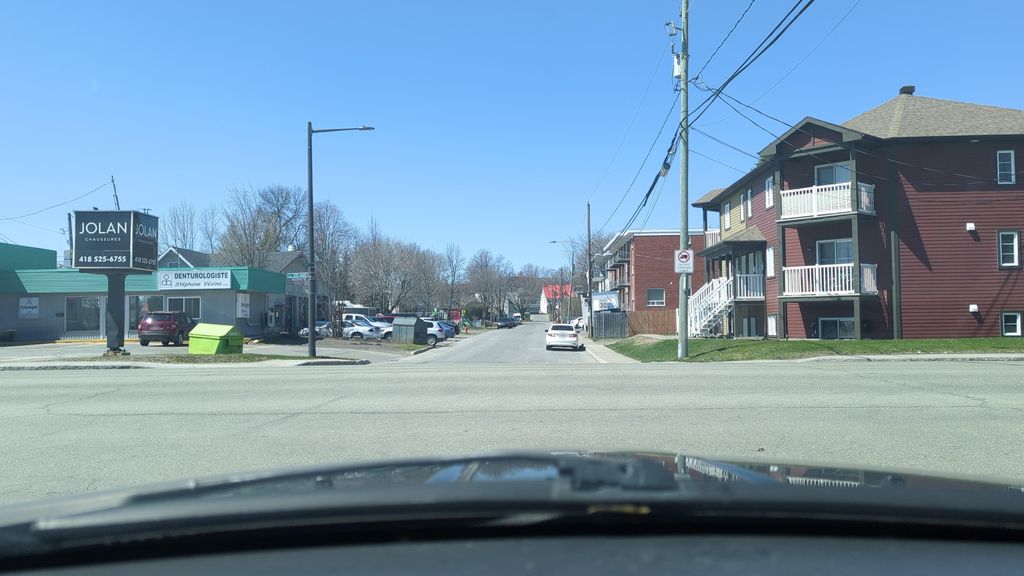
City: quebec_city